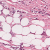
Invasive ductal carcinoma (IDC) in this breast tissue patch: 1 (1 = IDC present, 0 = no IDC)